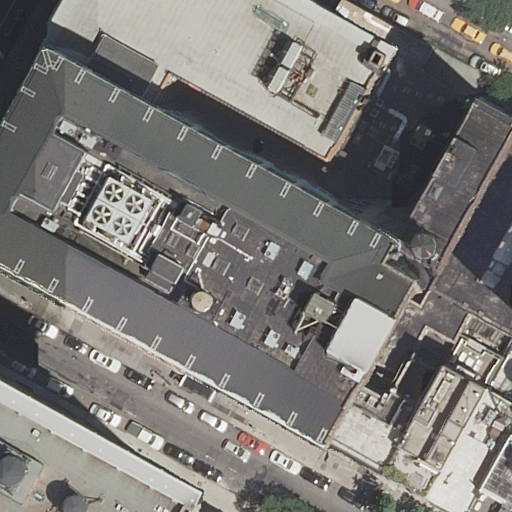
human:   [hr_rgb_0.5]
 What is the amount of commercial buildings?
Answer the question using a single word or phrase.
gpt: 0

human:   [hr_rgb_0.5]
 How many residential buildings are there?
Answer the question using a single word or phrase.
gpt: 9

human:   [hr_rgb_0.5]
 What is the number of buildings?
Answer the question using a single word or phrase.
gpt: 9

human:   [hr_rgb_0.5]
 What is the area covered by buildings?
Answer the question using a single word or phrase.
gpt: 6622m2

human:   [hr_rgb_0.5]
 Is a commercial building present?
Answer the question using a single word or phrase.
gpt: no

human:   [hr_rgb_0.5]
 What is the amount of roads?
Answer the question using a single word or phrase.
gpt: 3

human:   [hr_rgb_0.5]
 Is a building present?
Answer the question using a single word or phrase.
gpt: yes

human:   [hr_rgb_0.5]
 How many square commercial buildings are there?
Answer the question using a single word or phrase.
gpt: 0

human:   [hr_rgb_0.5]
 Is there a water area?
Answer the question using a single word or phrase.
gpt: no

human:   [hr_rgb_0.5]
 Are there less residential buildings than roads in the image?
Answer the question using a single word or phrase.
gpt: no

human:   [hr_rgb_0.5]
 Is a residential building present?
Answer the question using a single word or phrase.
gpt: yes

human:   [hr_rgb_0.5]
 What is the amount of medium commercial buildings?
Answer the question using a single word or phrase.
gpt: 0

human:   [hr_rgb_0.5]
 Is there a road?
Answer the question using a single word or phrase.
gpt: yes

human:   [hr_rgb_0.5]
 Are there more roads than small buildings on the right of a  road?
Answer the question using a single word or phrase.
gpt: no

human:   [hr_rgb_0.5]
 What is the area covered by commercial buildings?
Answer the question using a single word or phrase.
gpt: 0m2

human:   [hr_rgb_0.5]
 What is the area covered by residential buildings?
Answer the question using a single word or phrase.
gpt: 6622m2

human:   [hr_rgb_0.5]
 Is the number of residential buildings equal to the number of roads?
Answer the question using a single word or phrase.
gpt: no

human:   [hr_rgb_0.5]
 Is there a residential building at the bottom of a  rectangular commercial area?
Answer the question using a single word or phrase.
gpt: no

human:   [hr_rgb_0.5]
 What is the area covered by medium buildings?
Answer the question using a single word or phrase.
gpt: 1546m2

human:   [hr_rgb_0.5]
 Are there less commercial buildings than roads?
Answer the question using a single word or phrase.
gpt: yes

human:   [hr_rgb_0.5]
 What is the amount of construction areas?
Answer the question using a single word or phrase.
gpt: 0

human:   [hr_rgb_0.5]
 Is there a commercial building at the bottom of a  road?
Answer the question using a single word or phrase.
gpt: no

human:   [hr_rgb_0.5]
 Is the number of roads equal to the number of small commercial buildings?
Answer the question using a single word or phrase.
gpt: no

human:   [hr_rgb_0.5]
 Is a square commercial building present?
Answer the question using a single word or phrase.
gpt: no

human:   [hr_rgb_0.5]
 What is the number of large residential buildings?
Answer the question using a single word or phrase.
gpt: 2

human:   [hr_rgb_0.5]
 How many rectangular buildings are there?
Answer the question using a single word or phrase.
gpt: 8

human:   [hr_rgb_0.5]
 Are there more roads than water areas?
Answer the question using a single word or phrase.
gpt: yes

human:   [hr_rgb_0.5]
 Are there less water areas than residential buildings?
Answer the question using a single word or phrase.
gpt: yes

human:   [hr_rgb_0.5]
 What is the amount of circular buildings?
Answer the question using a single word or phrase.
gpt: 0

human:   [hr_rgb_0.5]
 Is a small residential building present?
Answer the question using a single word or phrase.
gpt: yes

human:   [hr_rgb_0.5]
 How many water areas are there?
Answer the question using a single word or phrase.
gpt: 0

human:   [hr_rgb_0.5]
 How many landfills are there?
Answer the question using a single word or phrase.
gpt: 0

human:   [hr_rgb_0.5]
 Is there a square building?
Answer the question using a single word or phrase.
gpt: no

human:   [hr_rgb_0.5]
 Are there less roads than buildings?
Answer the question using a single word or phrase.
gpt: yes

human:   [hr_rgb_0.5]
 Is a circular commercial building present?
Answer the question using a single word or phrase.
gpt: no

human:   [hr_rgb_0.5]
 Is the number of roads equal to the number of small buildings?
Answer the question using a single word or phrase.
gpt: yes

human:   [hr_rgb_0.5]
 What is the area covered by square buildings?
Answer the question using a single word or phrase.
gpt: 0m2

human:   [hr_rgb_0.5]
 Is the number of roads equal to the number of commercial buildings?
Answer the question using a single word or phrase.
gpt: no

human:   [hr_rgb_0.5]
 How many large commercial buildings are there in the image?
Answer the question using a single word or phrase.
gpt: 0

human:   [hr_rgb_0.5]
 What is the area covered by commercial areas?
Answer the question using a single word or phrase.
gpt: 0m2

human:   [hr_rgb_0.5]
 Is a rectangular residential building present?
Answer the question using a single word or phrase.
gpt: yes

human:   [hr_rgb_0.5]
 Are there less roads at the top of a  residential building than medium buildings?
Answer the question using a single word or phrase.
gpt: yes

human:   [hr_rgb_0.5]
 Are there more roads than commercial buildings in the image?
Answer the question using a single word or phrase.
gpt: yes

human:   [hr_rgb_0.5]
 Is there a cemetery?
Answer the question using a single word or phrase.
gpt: no

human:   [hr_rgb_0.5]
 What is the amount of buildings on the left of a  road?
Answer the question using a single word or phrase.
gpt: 2

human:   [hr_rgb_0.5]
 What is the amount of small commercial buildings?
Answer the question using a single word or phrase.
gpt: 0

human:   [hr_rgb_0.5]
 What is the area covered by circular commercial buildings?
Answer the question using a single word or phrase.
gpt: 0m2

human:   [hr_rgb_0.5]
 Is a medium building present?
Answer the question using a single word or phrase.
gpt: yes

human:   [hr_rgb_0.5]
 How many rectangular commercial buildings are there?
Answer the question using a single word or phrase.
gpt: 0

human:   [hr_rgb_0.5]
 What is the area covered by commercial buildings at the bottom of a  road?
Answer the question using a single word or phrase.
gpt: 0m2

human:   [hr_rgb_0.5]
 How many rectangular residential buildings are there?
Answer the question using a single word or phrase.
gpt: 8

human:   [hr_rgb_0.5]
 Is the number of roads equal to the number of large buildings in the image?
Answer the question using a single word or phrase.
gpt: no

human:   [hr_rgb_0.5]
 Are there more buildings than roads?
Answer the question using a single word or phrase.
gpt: yes

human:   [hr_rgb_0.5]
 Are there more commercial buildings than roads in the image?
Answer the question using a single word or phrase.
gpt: no

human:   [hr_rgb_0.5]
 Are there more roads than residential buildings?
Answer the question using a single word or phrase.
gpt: no

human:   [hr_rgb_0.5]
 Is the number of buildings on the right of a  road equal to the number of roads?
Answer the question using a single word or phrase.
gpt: no

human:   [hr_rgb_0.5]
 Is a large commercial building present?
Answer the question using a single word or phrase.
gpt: no

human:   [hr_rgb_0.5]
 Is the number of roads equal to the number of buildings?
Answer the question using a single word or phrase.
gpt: no

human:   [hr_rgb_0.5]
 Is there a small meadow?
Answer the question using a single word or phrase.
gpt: no

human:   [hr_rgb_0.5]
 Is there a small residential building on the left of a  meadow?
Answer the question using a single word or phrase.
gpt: no

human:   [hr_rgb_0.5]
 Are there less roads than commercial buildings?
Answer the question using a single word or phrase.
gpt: no

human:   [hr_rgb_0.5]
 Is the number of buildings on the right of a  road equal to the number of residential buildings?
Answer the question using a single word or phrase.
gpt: no

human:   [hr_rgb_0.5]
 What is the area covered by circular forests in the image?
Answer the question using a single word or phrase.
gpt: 0m2

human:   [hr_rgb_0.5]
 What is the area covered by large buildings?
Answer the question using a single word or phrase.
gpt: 4994m2